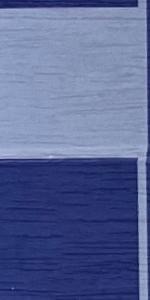
Label: Empty